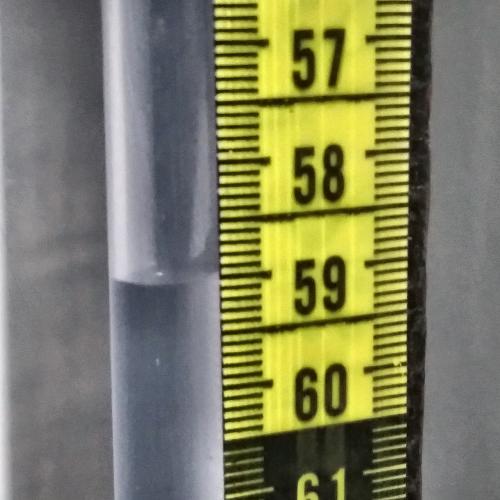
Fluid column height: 59.0 cm